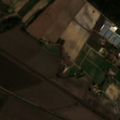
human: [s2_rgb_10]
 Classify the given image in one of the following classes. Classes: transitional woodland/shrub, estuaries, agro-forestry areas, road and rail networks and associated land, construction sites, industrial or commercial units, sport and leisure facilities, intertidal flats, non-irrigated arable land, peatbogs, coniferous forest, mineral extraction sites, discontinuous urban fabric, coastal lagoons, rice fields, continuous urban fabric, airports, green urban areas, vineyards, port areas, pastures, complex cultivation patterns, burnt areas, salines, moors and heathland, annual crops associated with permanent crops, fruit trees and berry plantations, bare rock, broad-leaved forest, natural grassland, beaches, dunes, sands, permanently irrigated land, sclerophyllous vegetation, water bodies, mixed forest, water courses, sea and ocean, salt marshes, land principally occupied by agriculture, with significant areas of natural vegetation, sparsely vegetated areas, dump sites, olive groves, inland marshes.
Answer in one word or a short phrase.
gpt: rice fields, complex cultivation patterns, coniferous forest, mixed forest